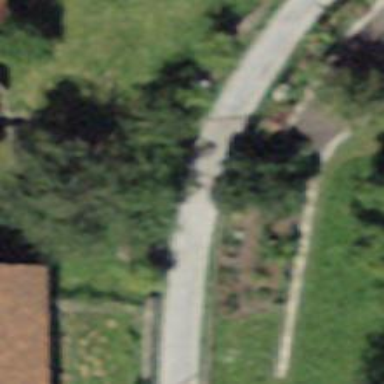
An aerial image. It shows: Driveway made of fine gravel.